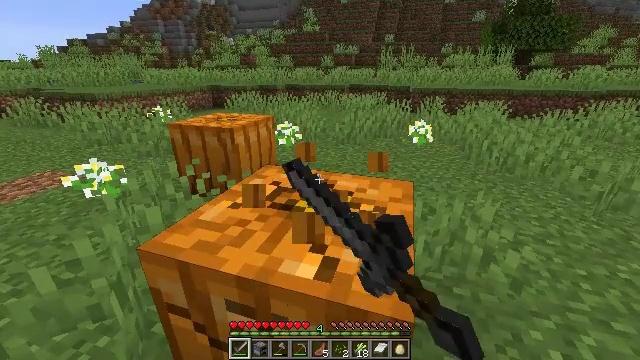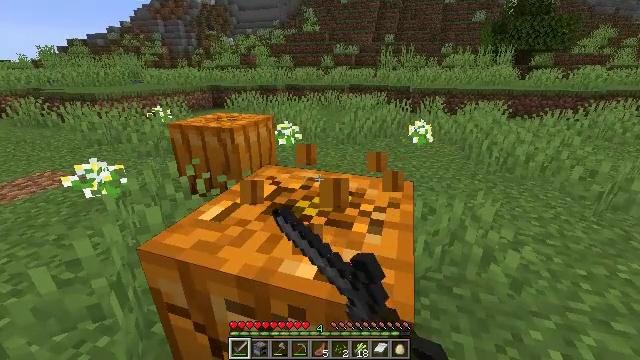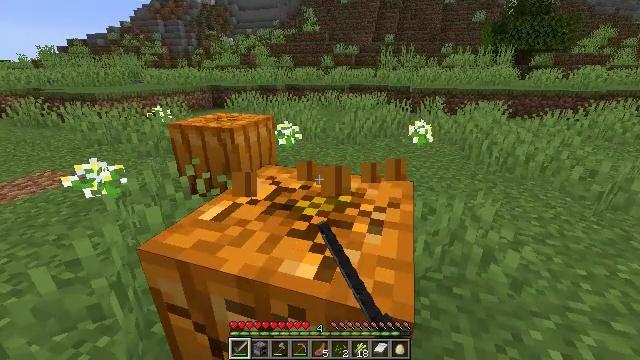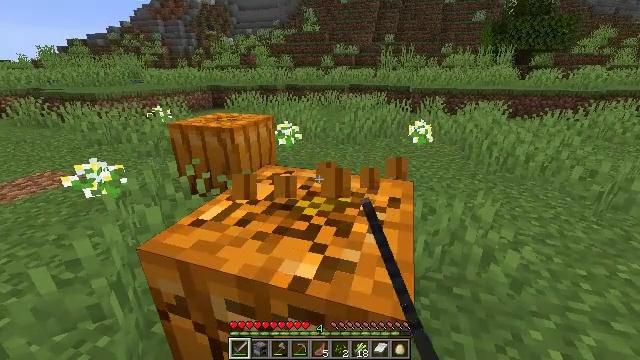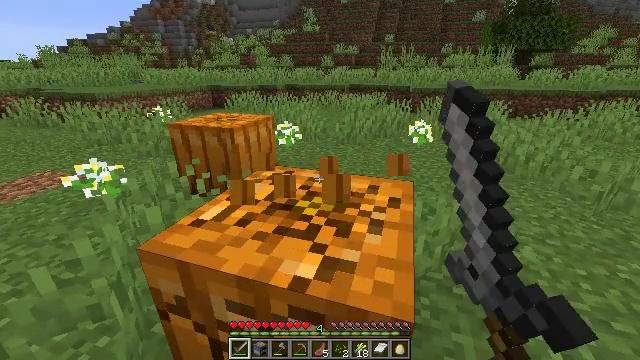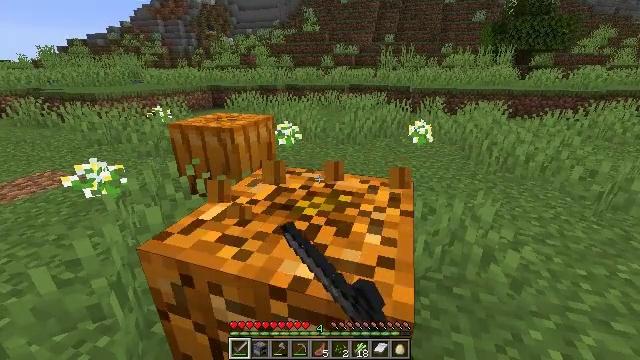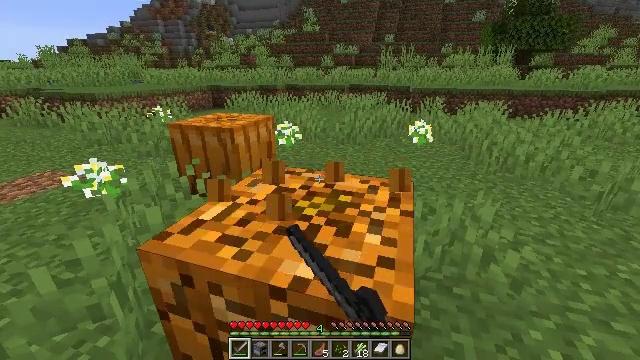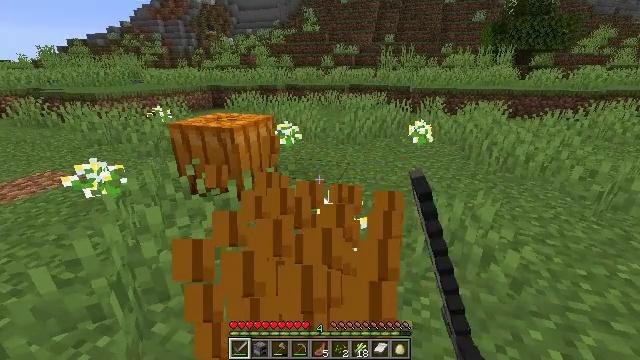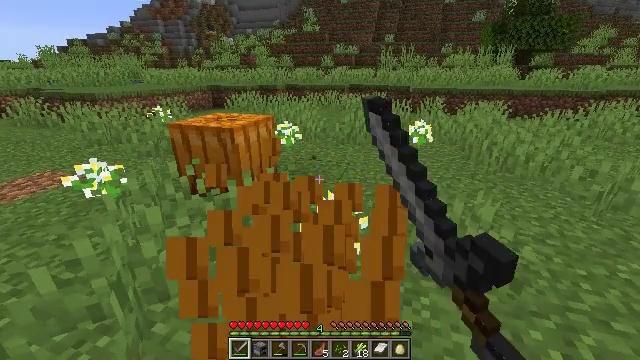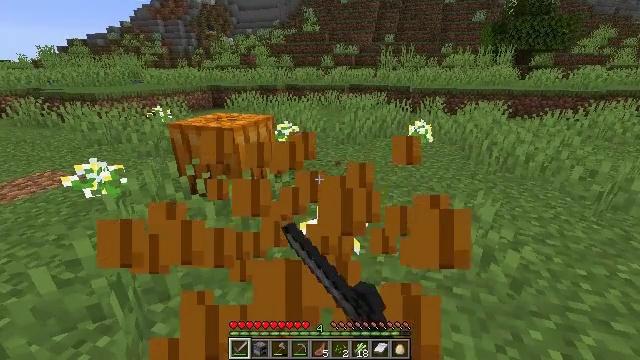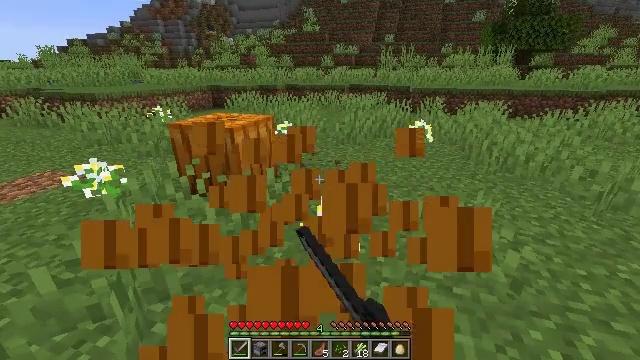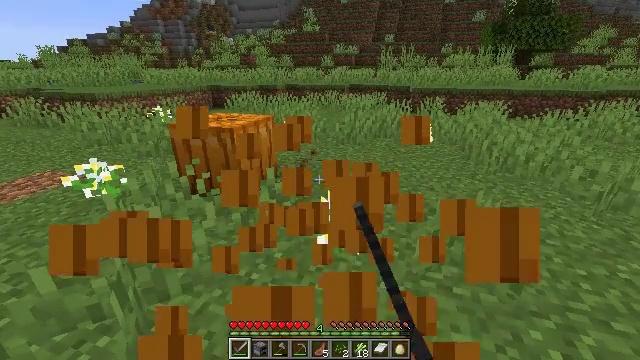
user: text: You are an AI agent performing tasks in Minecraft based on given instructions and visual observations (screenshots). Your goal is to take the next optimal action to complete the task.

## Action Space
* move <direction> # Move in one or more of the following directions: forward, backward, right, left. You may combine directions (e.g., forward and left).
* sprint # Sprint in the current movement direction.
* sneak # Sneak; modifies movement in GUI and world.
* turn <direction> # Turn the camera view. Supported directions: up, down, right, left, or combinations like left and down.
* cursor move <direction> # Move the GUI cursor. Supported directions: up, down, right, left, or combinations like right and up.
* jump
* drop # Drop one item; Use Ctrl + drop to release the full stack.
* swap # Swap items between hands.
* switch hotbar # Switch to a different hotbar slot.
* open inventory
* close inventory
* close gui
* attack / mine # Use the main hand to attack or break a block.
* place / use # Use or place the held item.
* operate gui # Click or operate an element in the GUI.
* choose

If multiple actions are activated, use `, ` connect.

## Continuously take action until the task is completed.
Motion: motion action
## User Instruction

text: Break the pumpkin to collect it.
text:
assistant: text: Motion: attack / mine
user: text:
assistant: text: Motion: attack / mine
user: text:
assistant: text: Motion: attack / mine
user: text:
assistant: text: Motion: attack / mine
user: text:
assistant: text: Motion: attack / mine
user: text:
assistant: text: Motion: attack / mine
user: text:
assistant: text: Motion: attack / mine
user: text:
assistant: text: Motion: attack / mine
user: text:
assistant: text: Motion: attack / mine
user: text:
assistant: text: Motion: attack / mine
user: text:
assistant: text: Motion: attack / mine
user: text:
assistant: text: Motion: attack / mine